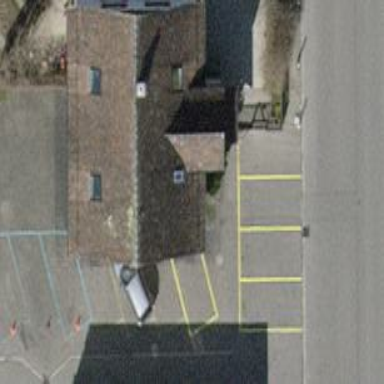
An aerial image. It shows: Kindergarten building.